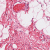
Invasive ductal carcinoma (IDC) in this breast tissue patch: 0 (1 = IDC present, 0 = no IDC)